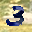
Label: 3